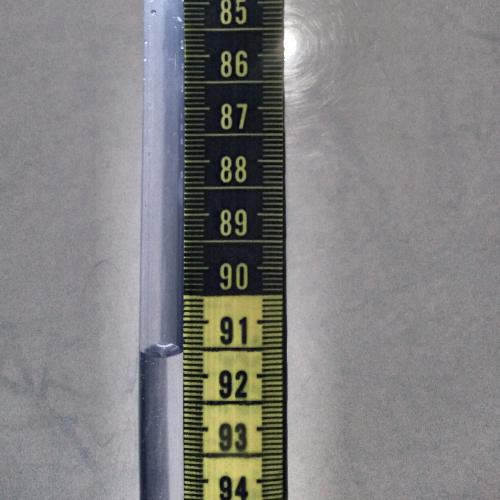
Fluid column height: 91.6 cm